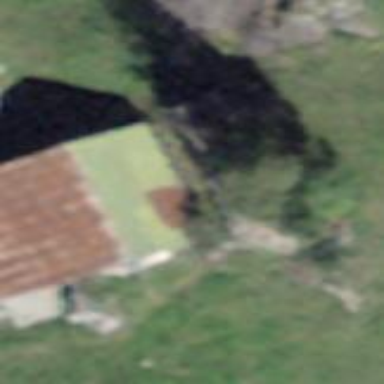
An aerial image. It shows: Barn.